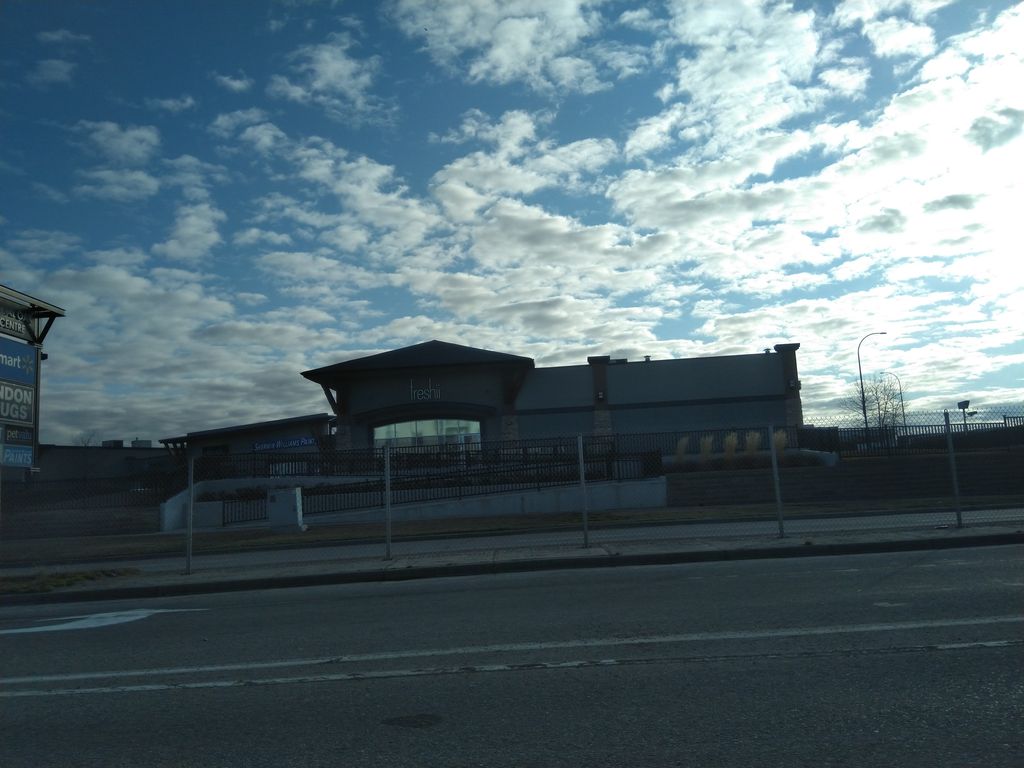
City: calgary